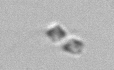
Label: Chaetoceros